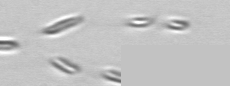
Label: Dinobryon